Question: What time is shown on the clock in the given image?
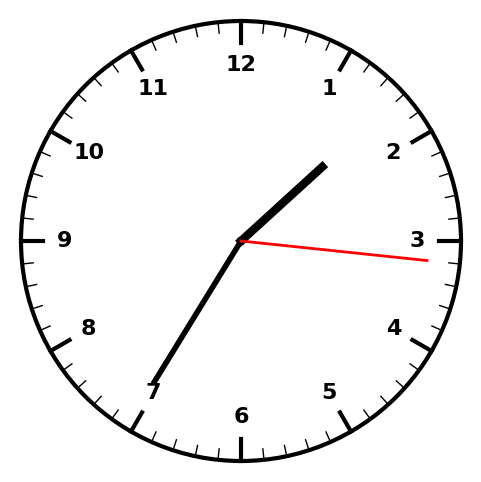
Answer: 01:35:16